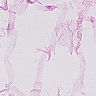
Metastatic tissue present: no